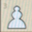
Piece: wP